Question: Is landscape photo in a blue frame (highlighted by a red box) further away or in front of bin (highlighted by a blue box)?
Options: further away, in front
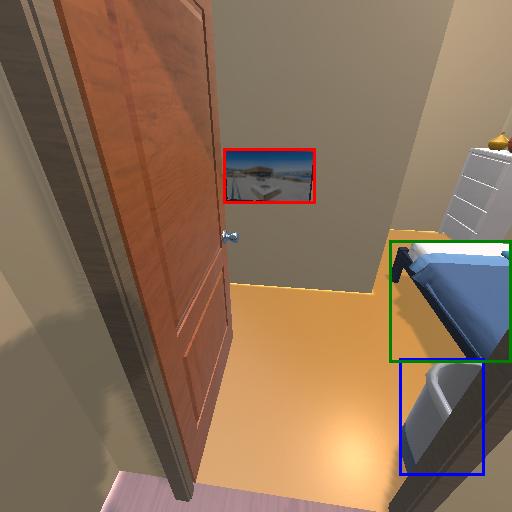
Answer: further away